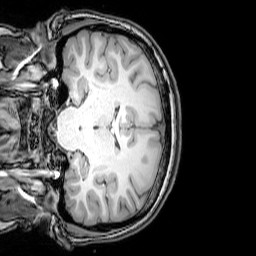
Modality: T1w
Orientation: coronal
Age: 22
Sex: female
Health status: healthy
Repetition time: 0.081 s
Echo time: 0.037 s